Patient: sex F, age 22
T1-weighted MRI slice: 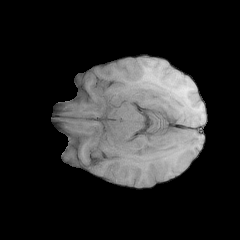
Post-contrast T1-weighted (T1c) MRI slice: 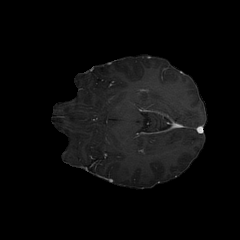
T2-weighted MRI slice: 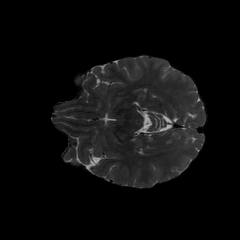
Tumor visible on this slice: no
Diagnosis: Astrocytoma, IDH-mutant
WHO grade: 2